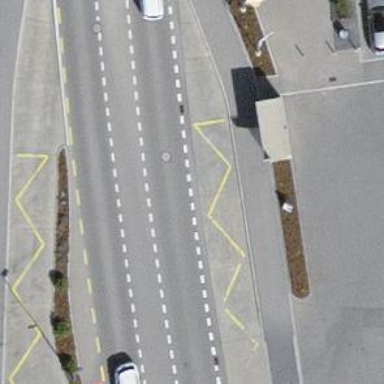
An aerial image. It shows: Bus stop with stop position for public transport.